Current action and preconditions to check: trajectory_clear

Your task: For each precondition in the list above, predict whether it will hold at this action.

Consider the current scene as observed from the mobile robot's camera, and analyze the predicted future states of all dynamic agents (e.g., people, animals, vehicles, or any moving entities) within the NEXT SECOND.

IMPORTANT: Only answer "very likely" if you are absolutely certain—based on strong, clear evidence—that a dynamic agent will violate the precondition in the predicted future state. Do NOT answer "very likely" for unlikely, ambiguous, or low-probability risks.

Ask yourself for each precondition: Is there a high probability, with clear and convincing evidence, that the predicted future states of any dynamic agent will interfere with the predicted future state of the currently executing action within the NEXT SECOND, causing that precondition to fail?

Assess the risk level based on these predictions. Use "likely" or "very likely" if motions create a clear risk of interference.

Use "neutral" or "improbable" if agents are nearby but their predicted paths are clearly diverging or non-conflicting.

Failure Risk Categories: "very improbable", "improbable", "neutral", "likely", "very likely"

Answer Format: Output ONLY the probability_of_failure value from these categories: "very improbable", "improbable", "neutral", "likely", "very likely"

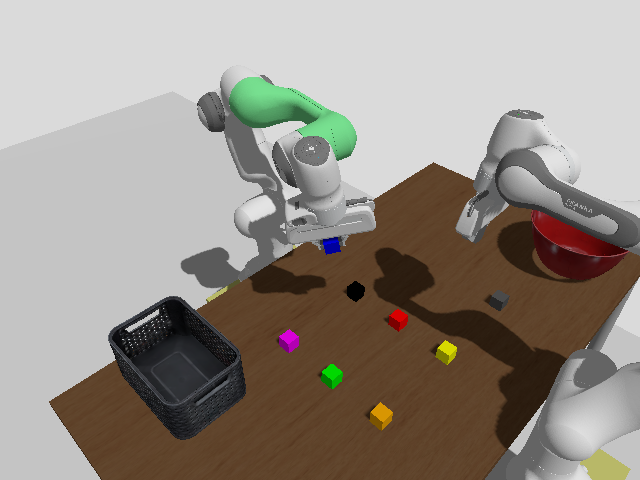

Answer: very improbable